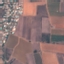
Label: PermanentCrop